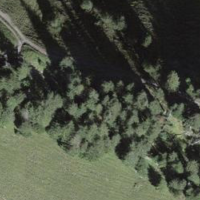
EUNIS habitat code: 23
Species observed at this site:
Parnassia palustris